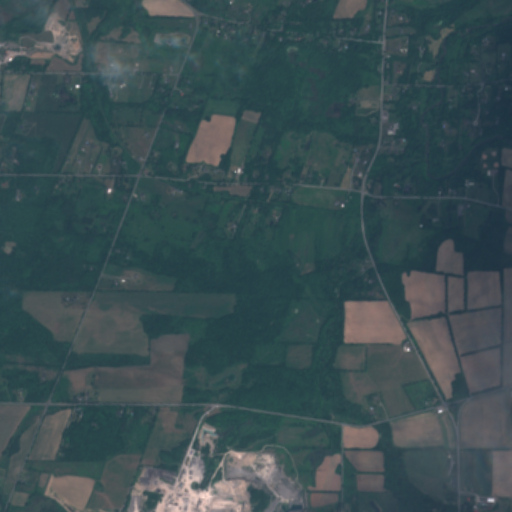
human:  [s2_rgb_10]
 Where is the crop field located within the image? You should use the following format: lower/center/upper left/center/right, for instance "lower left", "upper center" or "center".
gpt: The crop field is located in the upper left of the image.
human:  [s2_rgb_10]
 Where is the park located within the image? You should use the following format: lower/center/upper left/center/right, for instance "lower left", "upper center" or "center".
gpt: The park is located in the right of the image.
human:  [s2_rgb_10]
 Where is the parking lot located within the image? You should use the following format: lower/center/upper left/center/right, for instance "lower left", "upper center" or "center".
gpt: The parking lot is located in the center right of the image.
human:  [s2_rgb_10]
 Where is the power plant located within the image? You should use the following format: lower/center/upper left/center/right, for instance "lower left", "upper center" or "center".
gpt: There is no power plant in the image.